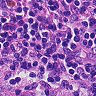
Metastatic tissue present: no